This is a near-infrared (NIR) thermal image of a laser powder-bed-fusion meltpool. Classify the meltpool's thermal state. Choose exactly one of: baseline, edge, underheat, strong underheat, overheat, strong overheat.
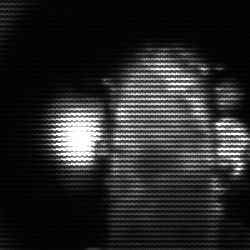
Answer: strong underheat